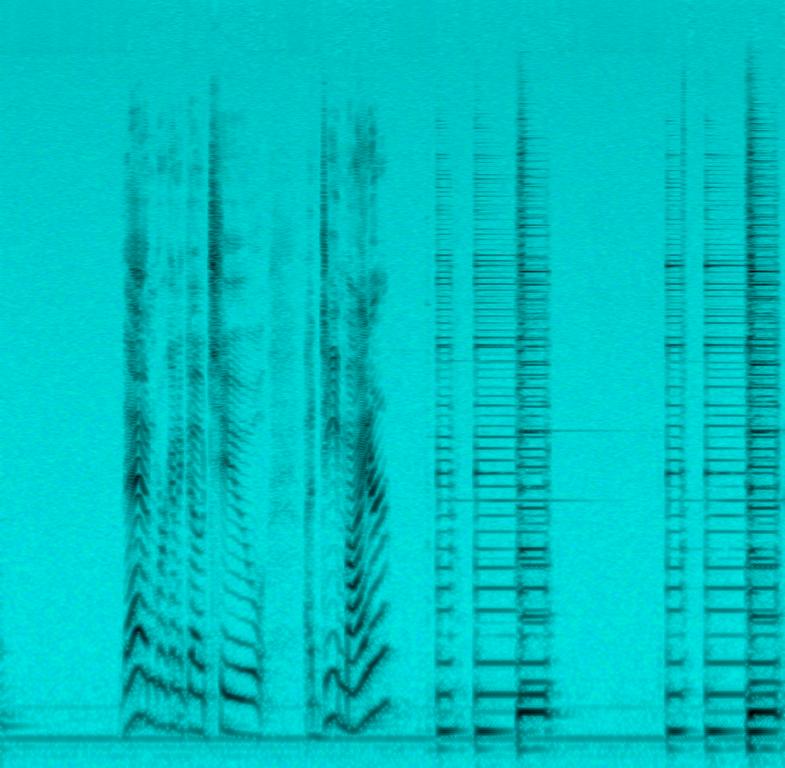
The low quality recording features a tutorial where a flat male vocal is talking, followed by acoustic rhythm guitar chords. The recording is mono and noisy.